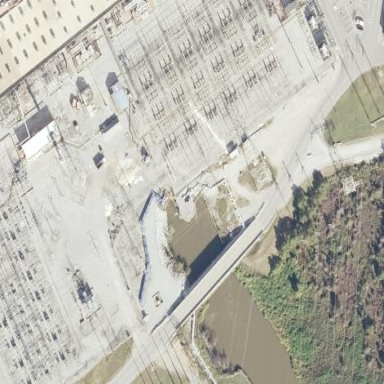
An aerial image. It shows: Power substation with transmission level designation. It is enclosed by fence.